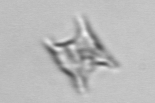
Label: Eucampia